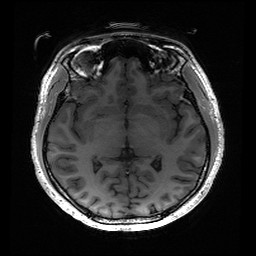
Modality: T1w
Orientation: sagittal